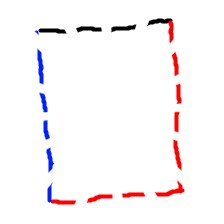
Shape: rectangle